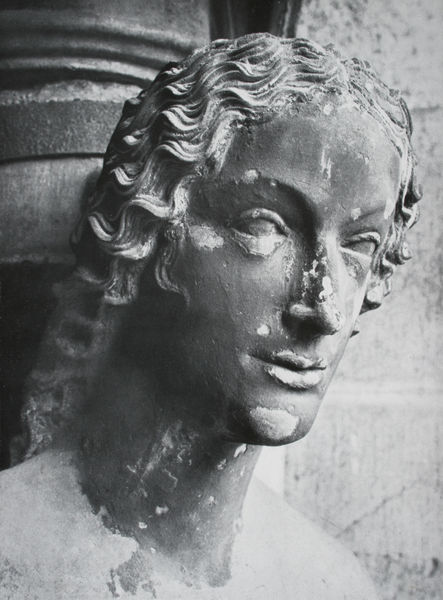
Titel: Eva von der Adamspforte (Ausschnitt)
Standort: Bamberg
Institution: Dom
Schlagwörter: blau, dunkel, kopf, mann, schatten, weiß, ausschnitt, frankreich, frau, frisur, grau, haar, hell, hintergrund, licht, marmor, mund, nase, profil, schwarz, stirn, säule, säulen, blick, alt, jung, architektur, augen, faru, gesicht, mensch, sockel, stein, bild, hals, portrait, kalt, kirche, sonne, figur, haare, augenbrauen, gotik, kinn, lippen, locke, locken, scheitel, schultern, engel, skulptur, statue, relief, wangen, wellen, fassade, graphik, schaden, weiblich, detail, brauen, büste, bildhauerei, plastik, junge, wange, dreiviertelprofil, lider, foto, fotografie, kirchen, photographie, verfall, schwarzweiss, braue, photo, fragment, portal, jüngling, hellgrau, gotisch, jesus, witterung, mittelalter, heiliger, konsolenfigur, heilige, basis, mandel, jünger, nasenspitze, porträit, drehung, träger, aufnahme, gewellt, profilansicht, bauplastik, fassadenschmuck, steinmetzarbeit, bauschmuck, gewände, portaö, schäden, hauer, beschädigt, augapfel, domfigur, verwittert, nse, bamberg, epheb, verwitterung, abnutzung, abgeplatzt, detil, gemeisselt, abgesplittert, drehuung, mandelaugen, kinns, gesicht fassade stein